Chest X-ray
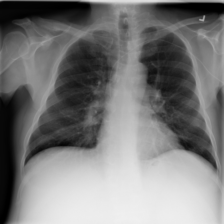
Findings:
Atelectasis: negative
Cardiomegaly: negative
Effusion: negative
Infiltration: negative
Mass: negative
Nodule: negative
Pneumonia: negative
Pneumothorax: negative
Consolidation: negative
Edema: negative
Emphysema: negative
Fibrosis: negative
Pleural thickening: negative
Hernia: negative